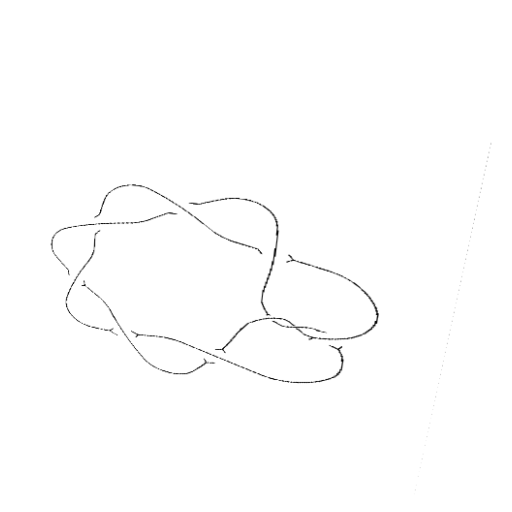
Crossing number: 9